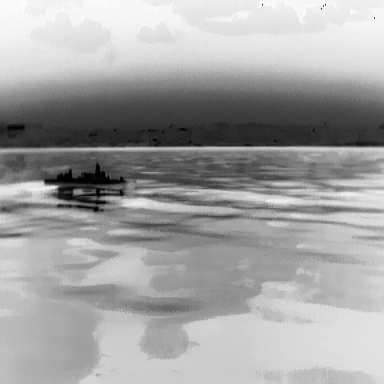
There is a warship in the infrared image.